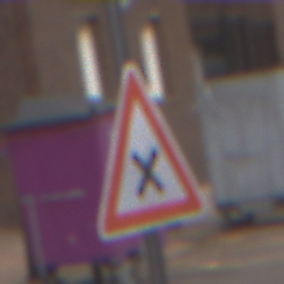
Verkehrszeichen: KreuzungOderEinmuendung
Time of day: MorningAfternoon
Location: Outdoor (Urban)
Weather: Overcast
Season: NotSpecified
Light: Natural